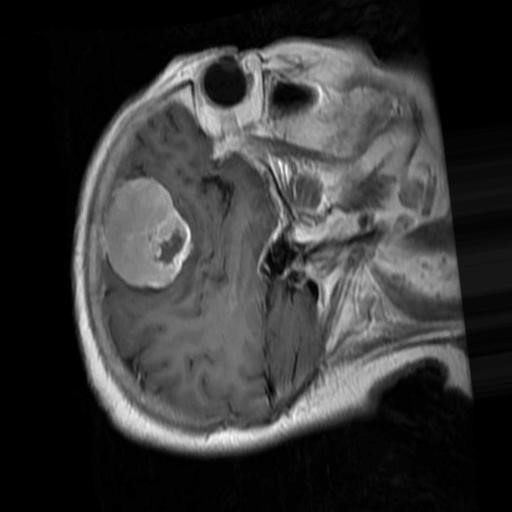
Label: brain_menin